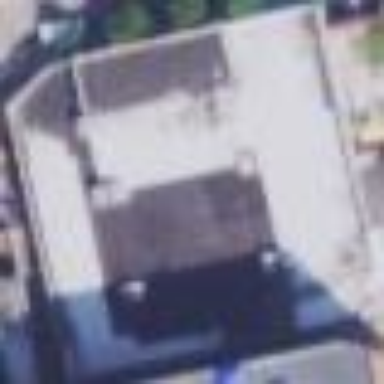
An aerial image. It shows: Building that serves as bar.